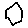
Label: hexagon